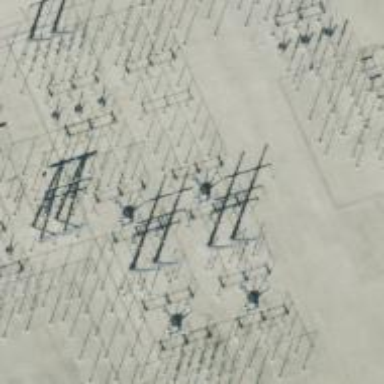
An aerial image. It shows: Switch used for power control.